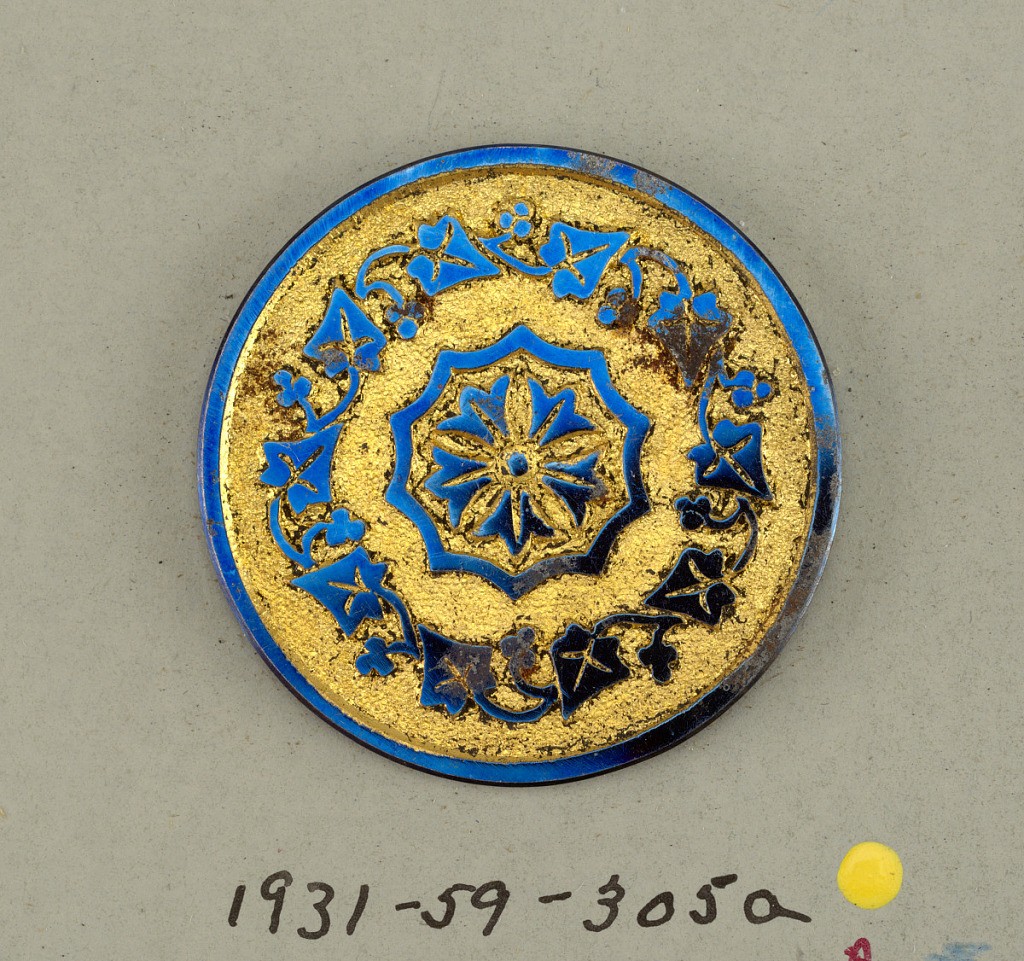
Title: Button
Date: mid-19th century
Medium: steel
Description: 1931-59-305-a: circular, flat button; with decoration in design o...